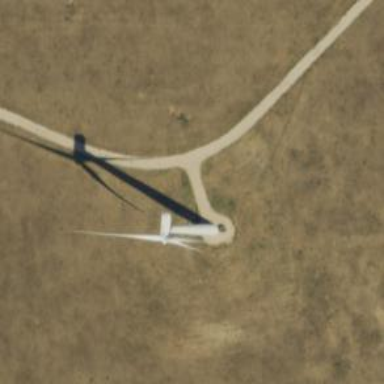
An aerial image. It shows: Wind generator powered by horizontal axis wind turbine.